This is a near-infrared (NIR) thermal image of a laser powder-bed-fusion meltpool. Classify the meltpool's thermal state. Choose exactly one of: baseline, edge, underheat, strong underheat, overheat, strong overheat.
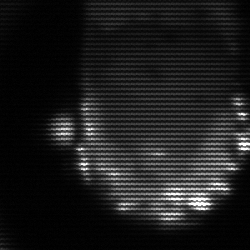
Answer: baseline